Field crop: maize
Growth stage: 2
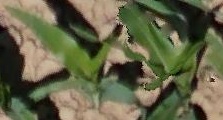
Species: maize